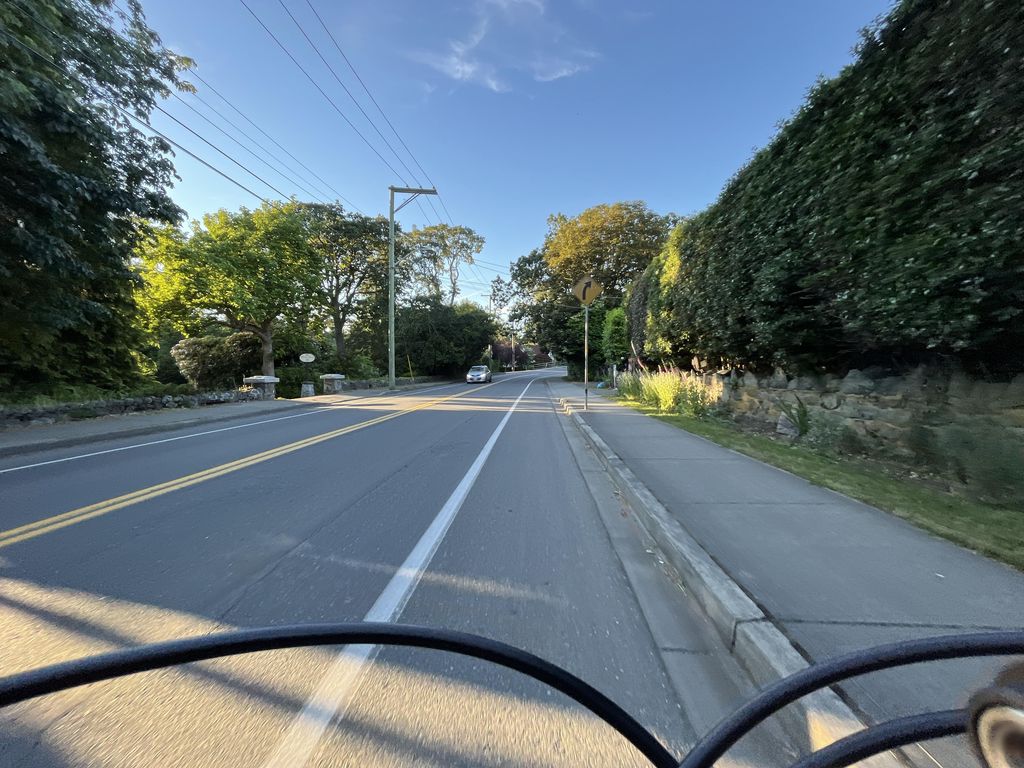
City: victoria